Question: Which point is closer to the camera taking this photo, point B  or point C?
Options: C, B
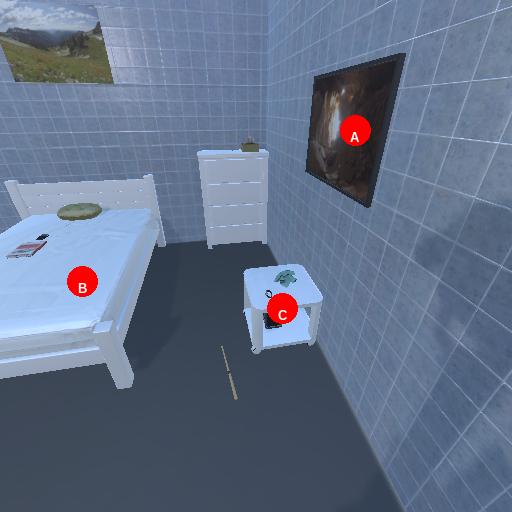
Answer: C